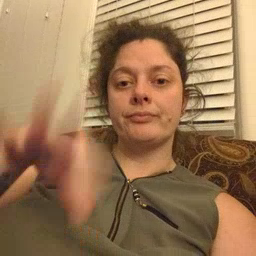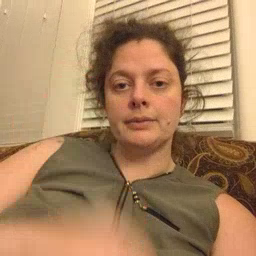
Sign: find